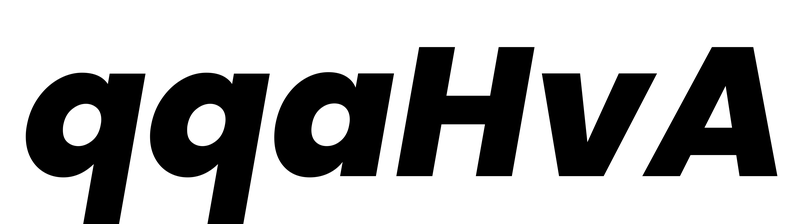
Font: Poppins-ExtraBoldItalic